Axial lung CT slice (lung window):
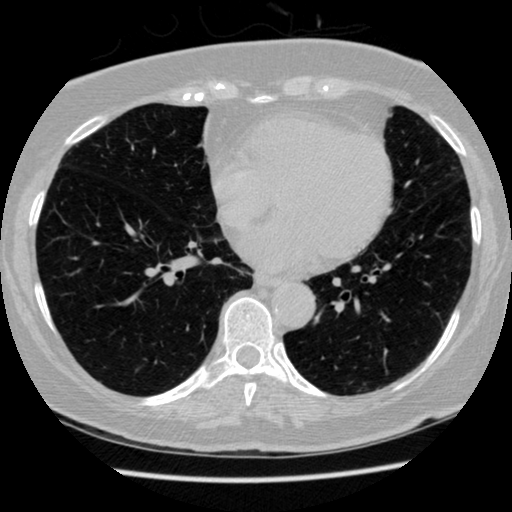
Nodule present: no